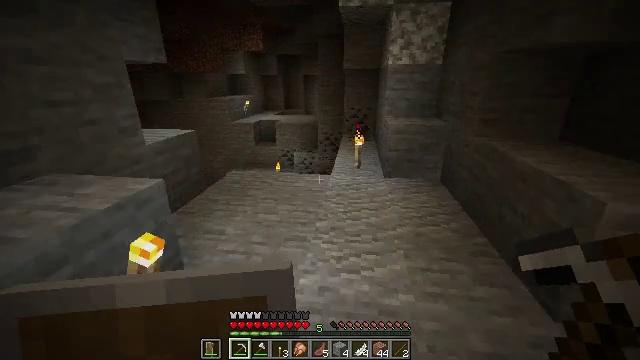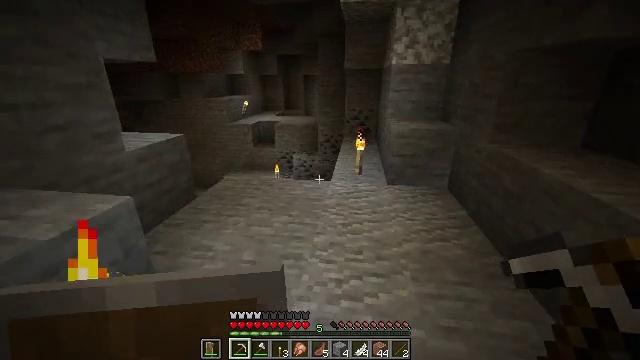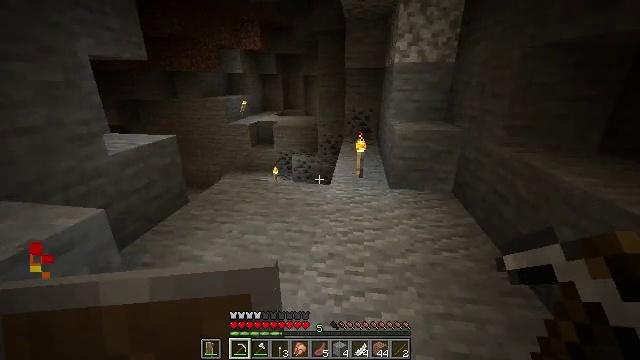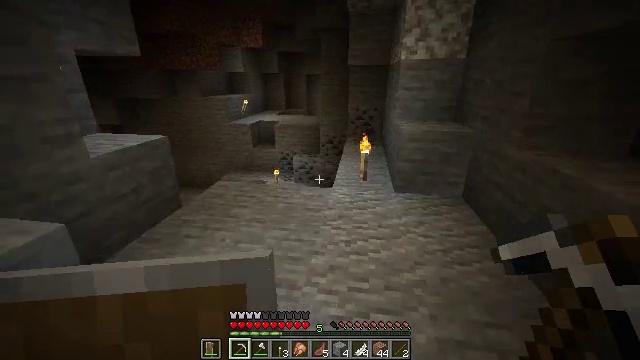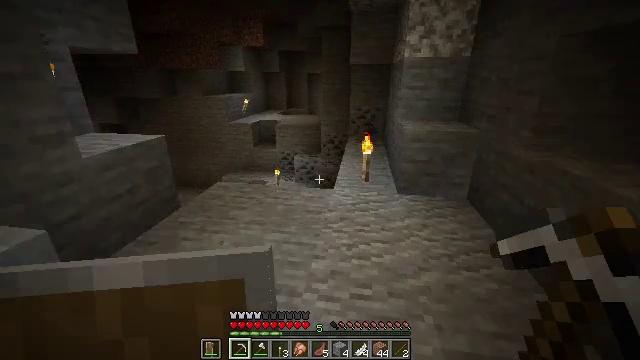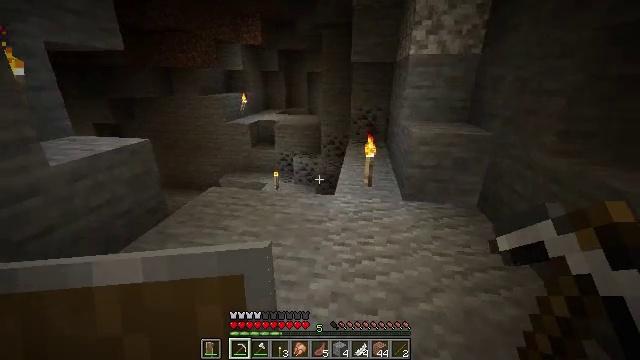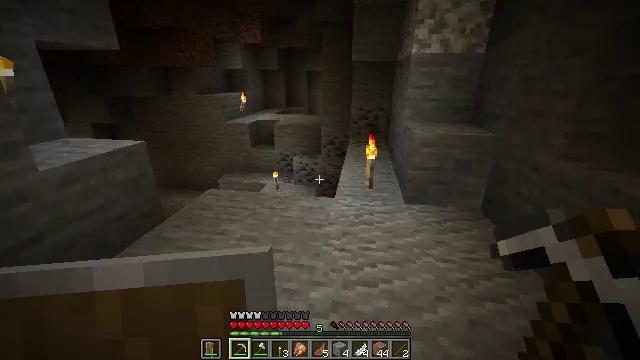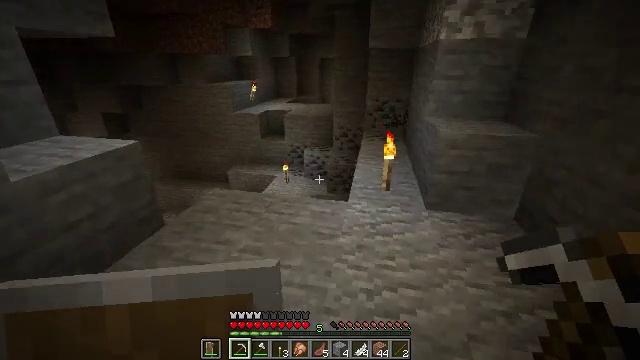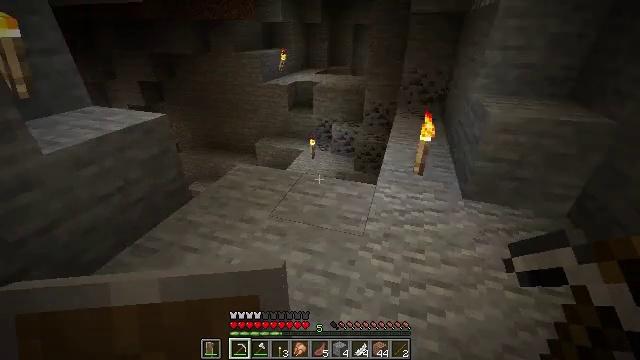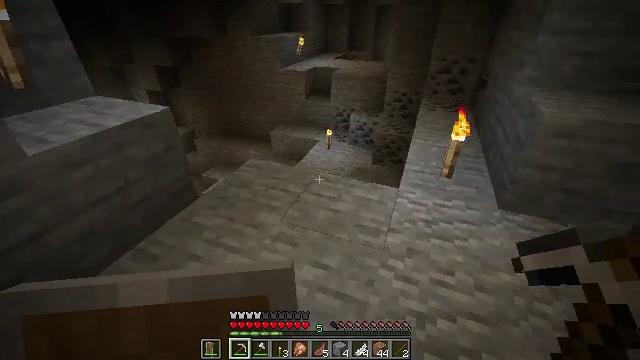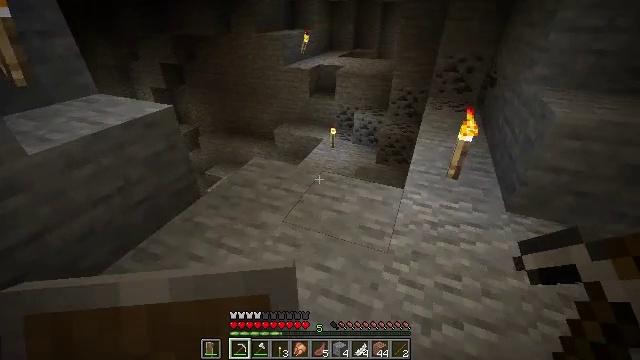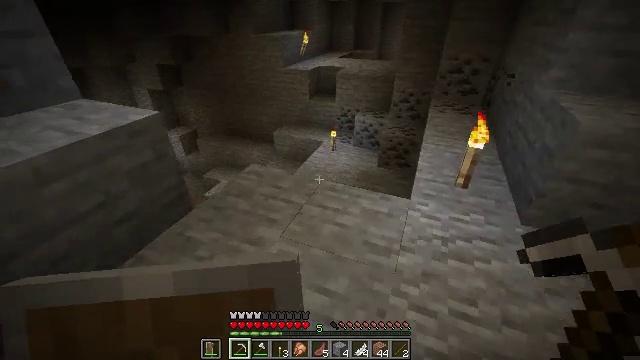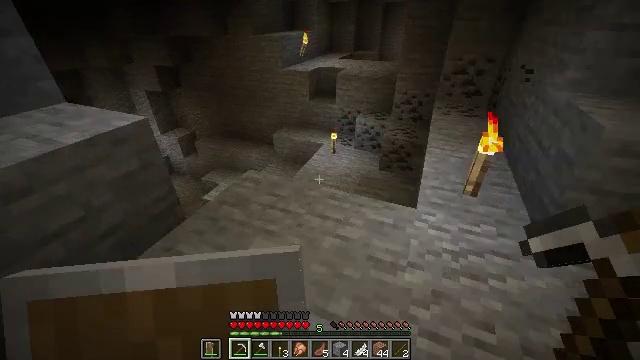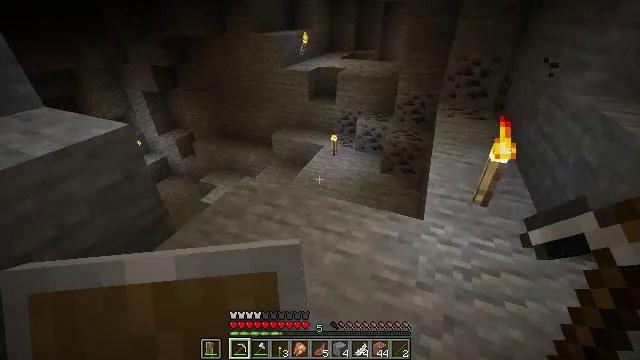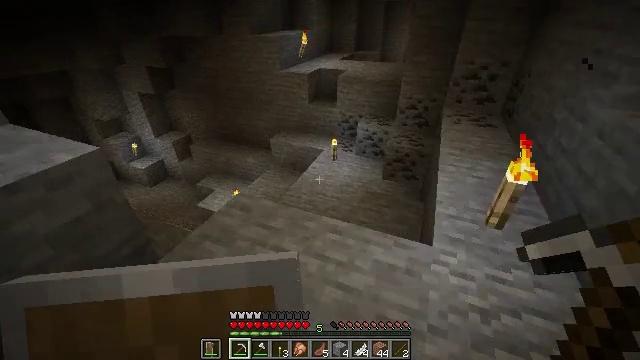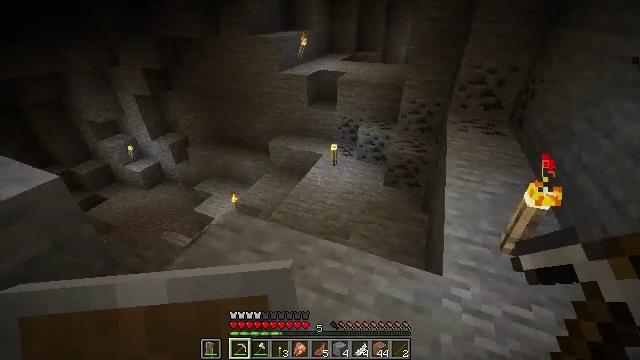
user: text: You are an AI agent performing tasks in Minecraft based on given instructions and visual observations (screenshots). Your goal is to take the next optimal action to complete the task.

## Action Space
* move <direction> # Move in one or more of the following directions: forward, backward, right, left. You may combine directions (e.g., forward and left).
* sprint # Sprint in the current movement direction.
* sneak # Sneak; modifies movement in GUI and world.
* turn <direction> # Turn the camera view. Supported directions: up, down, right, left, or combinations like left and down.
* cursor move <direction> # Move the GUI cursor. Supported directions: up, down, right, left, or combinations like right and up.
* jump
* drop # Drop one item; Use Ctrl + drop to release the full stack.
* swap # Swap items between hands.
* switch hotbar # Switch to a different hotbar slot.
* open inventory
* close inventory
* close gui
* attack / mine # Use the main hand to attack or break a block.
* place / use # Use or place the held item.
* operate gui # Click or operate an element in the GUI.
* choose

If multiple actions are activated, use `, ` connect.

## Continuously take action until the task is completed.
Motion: motion action
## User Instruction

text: Get granite from underground.
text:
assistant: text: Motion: move forward
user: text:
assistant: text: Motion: move forward
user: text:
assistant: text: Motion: move forward
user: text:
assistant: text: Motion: move forward
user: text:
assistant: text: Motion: move forward
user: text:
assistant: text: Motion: move forward
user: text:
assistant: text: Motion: move forward, turn left and down
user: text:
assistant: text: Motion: move forward, turn left and down
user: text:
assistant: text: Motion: move forward, turn left and down
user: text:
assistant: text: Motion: move forward
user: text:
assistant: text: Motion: move forward
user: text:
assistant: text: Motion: move forward
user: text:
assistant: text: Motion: move forward
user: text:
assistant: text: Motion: move forward
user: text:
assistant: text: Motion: move forward
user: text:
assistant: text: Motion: move forward
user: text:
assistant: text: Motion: move forward
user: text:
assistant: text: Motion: move forward
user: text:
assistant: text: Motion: move forward
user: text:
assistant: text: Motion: no_op
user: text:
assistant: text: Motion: turn left and down
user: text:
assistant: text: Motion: turn left and down
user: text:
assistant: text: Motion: turn left
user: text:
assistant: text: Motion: no_op
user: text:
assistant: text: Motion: no_op
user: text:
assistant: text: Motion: no_op
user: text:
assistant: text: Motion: no_op
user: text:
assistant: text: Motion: no_op
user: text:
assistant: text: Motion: turn right and up
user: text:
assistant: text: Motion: turn right and up